Question: I cannot understand why there's a blank page + a page with only the table header in this document.

The rest is OK but I cannot get rid of these 2 pages.
This is the full HTML code:
'''
<!DOCTYPE html>
<html lang="en" >
<head>
<meta http-equiv="Content-Type" content="text/html;charset=utf-8">
<style media="print" type="text/css">
h1:not(:first-child) {
page-break-before: always;
}
table {
page-break-before : avoid;
page-break-inside : avoid;
padding: 0;border-collapse: collapse; }
table tr {
border-top: 1px solid #cccccc;
background-color: white;
margin: 0;
padding: 0; }
table tr:nth-child(2n) {
background-color: #f8f8f8; }
table tr th {
font-weight: bold;
border: 1px solid #cccccc;
margin: 0;
padding: 6px 13px; }
table tr td {
border: 1px solid #cccccc;
margin: 0;
padding: 6px 13px; }
table tr th :first-child, table tr td :first-child {
margin-top: 0; }
table tr th :last-child, table tr td :last-child {
margin-bottom: 0; }
tr {
page-break-inside: avoid;
page-break-after : avoid;
}
th {
page-break-inside: avoid;
page-break-after : avoid;
}
p { orphans: 5; widows: 5; page-break-after: avoid; page-break-before: avoid; }
body {
height: auto;
font-family: Helvetica, arial, sans-serif;
font-size: 14px;
line-height: 1.6;
padding-top: 10px;
padding-bottom: 10px;
background-color: white;
padding: 30px;
}
body > *:first-child {
margin-top: 0 !important; }
body > *:last-child {
margin-bottom: 0 !important; }
a {
color: #4183C4; }
a.absent {
color: #cc0000; }
a.anchor {
display: block;
padding-left: 30px;
margin-left: -30px;
cursor: pointer;
position: absolute;
top: 0;
left: 0;
bottom: 0; }
h1, h2, h3, h4, h5, h6 {
margin: 20px 0 10px;
padding: 0;
font-weight: bold;
-webkit-font-smoothing: antialiased;
cursor: text;
position: relative; }
body{counter-reset: section;}
h2{counter-reset: sub-section;}
h4{counter-reset: detail;}
h3{counter-reset: composite;}
h5{counter-reset: sub-detail;}
h1{
text-align:center;
font-size:1.6em;
margin-bottom: 10mm;
}
h2:before{
counter-increment: section;
content: counter(section) ". ";
}
h3:before{
counter-increment: sub-section;
content: counter(section) "." counter(sub-section) ". ";
}
h4:before{
counter-increment: composite;
content: counter(section) "." counter(sub-section) "." counter(composite) ". ";
}
h5:before{
counter-increment: detail;
content: counter(section) "." counter(sub-section) "." counter(composite) "." counter(detail) ". ";
}
h6:before{
counter-increment: sub-detail;
content: counter(section) "." counter(sub-section) "." counter(composite) "." counter(detail) "." counter(sub-detail) ". ";
}
h1:hover a.anchor, h2:hover a.anchor, h3:hover a.anchor, h4:hover a.anchor, h5:hover a.anchor, h6:hover a.anchor {
text-decoration: none; }
h1 tt, h1 code {
font-size: inherit; }
h2 tt, h2 code {
font-size: inherit; }
h3 tt, h3 code {
font-size: inherit; }
h4 tt, h4 code {
font-size: inherit; }
h5 tt, h5 code {
font-size: inherit; }
h6 tt, h6 code {
font-size: inherit; }
h1 {
font-size: 28px;
color: black; }
h2 {
font-size: 24px;
border-bottom: 1px solid #cccccc;
color: black; }
h3 {
font-size: 18px; }
h4 {
font-size: 16px; }
h5 {
font-size: 14px; }
h6 {
color: #777777;
font-size: 14px; }
/*
p, blockquote, ul, ol, dl, li, table, pre {
margin: 15px 0; }
*/
hr {
border: 0 none;
color: #cccccc;
height: 4px;
padding: 0;
}
body > h2:first-child {
margin-top: 0;
padding-top: 0; }
body > h1:first-child {
margin-top: 0;
padding-top: 0; }
body > h1:first-child + h2 {
margin-top: 0;
padding-top: 0; }
body > h3:first-child, body > h4:first-child, body > h5:first-child, body > h6:first-child {
margin-top: 0;
padding-top: 0; }
a:first-child h1, a:first-child h2, a:first-child h3, a:first-child h4, a:first-child h5, a:first-child h6 {
margin-top: 0;
padding-top: 0; }
h1 p, h2 p, h3 p, h4 p, h5 p, h6 p {
margin-top: 0; }
li p.first {
display: inline-block; }
li {
margin: 0; }
ul, ol {
padding-left: 30px; }
ul :first-child, ol :first-child {
margin-top: 0; }
dl {
padding: 0; }
dl dt {
font-size: 14px;
font-weight: bold;
font-style: italic;
padding: 0;
margin: 15px 0 5px; }
dl dt:first-child {
padding: 0; }
dl dt > :first-child {
margin-top: 0; }
dl dt > :last-child {
margin-bottom: 0; }
dl dd {
margin: 0 0 15px;
padding: 0 15px; }
dl dd > :first-child {
margin-top: 0; }
dl dd > :last-child {
margin-bottom: 0; }
blockquote {
border-left: 4px solid #dddddd;
padding: 0 15px;
color: #777777; }
blockquote > :first-child {
margin-top: 0; }
blockquote > :last-child {
margin-bottom: 0; }
</style>
</head>
<body>
<h1>Copy/Paste Link Use Case Overview</h1>
<p>In order to handle links correctly in any applications that can handle HTML clipboard content on paste, the following mime type data has to be provided when a <strong>Copy</strong> command is triggered:</p>
<p>In order to handle links correctly in any applications that can handle HTML clipboard content on paste, the following mime type data has to be provided when a <strong>Copy</strong> command is triggered:</p>
<h2>Supported Mime Types</h2>
<h3>Plain Text (text/plain)</h3>
<p>For any simple <strong>Copy</strong> command as triggered by <code>CTRL+C</code> this mime type will contain the text as seen by the user, e.g. the name of the object. In case of a special <strong>Copy Link</strong> Command this will contain the <strong>global</strong> test-url of the object.</p>
<pre><code>This is the object name
</code></pre>
<pre><code>test://test.de:1643/testprod/object/12/345
</code></pre>
<h3>HTML (text/html)</h3>
<p>This behaves very similar for all <strong>Copy</strong> commands. This mime type will contain a <em>html fragment</em> with an <code>&lt;a&gt;</code>-tag brearing the <em>global</em> test-url, the name of the object and the tooltip:</p>
<pre><code>&lt;a href="test:://test.de:1643/testprod/object/12/345" title="This is the tooltip"&gt;This is an object&lt;/a&gt;
</code></pre>
<h3>Uri-List (text/uri-list)</h3>
<p>A list of global test-urls prependend by the object name in a comment line:</p>
<pre><code># Name of object 1
test://test.de:1643/testprod/object/123/5678
# Object 2
test://...
</code></pre>
<p>
<h3>EIS-List (application/test-eis-list)</h3>
<p>
A list of EIS-String that correspond to <strong>local</strong> test-urls. Whenever data is pasted inside test, the eis-list mime type is preferred. The contained data is just a list of eis:</p>
<pre><code>/object/12/345
/object/1/26
...
</code></pre>
</p>
<p>
<h2>This is a title</h2>
This is the text
<br>that should not have a
<br> break page
</p>
<table>
<thead>
<tr>
<th>Context </th>
<th> Command </th>
<th> text/plain </th>
<th> text/html </th>
<th> text/uri-list </th>
<th> eis-list </th>
<th> Description</th>
</tr>
</thead>
<tbody>
<tr>
<td>1. Tree View</td>
<td></td>
<td></td>
<td></td>
<td></td>
<td></td>
<td></td>
</tr>
<tr>
<td>a) </td>
<td><strong>Copy</strong></td>
<td>Object Name</td>
<td>Global HTML Link</td>
<td>Global test-URL</td>
<td>(Local) EIS</td>
<td>Text Editor Paste gives in object name</td>
</tr>
<tr>
<td>b) </td>
<td><strong>Copy Link</strong></td>
<td>Global test-URL</td>
<td>Global HTML Link</td>
<td>Global test-URL</td>
<td>(Local) EIS</td>
<td>Text Editor Paste gives test-URL</td>
</tr>
<tr>
<td>c) </td>
<td><strong>Copy Create-Link</strong></td>
<td>Global test-URL</td>
<td>Global HTML Link</td>
<td>Global test-URL</td>
<td>(Local) EIS</td>
<td> Like (b) but link will open a new object (create)</td>
</tr>
<tr>
<td>2. Navigation Sidebar</td>
<td></td>
<td></td>
<td></td>
<td></td>
<td></td>
<td></td>
</tr>
<tr>
<td>a) </td>
<td><strong>Copy</strong></td>
<td>Object Name</td>
<td>Global HTML Link</td>
<td>URL</td>
<td>(Local) EIS if appropriate</td>
<td>The navigation sidebar can contain any url so if an URL is store this will be used as is. For object eis the behavior is like 1. a)</td>
</tr>
<tr>
<td>Object Detail View</td>
<td></td>
<td></td>
<td></td>
<td></td>
<td></td>
<td></td>
</tr>
<tr>
<td>a) </td>
<td><strong>Copy Link</strong></td>
<td>Global test-URL</td>
<td>Global HTML Link</td>
<td>Global test-URL</td>
<td>(Local) EIS</td>
<td>Plain link to open the object</td>
</tr>
<tr>
<td>b) </td>
<td><strong>Copy Link with Layout</strong></td>
<td>Global test-URL</td>
<td>Global HTML Link</td>
<td>Global test-URL</td>
<td>(Local) EIS</td>
<td>The link to open the object also contains layout settings of the current view</td>
</tr>
<tr>
<td>3. Report Quick View</td>
<td></td>
<td></td>
<td></td>
<td></td>
<td></td>
<td></td>
</tr>
<tr>
<td>a) </td>
<td><strong>Copy Link</strong></td>
<td>Global test-URL</td>
<td>Global HTML Link</td>
<td>Global test-URL</td>
<td>(Local) EIS</td>
<td>Plain link to open the report</td>
</tr>
<tr>
<td>b) </td>
<td><strong>Copy Link with Layout</strong></td>
<td>Global test-URL</td>
<td>Global HTML Link</td>
<td>Global test-URL</td>
<td>(Local) EIS</td>
<td>The link to open the report also contains layout settings of the current view and report parameter values.</td>
</tr>
<tr>
<td>4. Report Object</td>
<td></td>
<td></td>
<td></td>
<td></td>
<td></td>
<td></td>
</tr>
<tr>
<td>a) </td>
<td><strong>Copy Link</strong></td>
<td>Global test-URL</td>
<td>Global HTML Link</td>
<td>Global test-URL</td>
<td>(Local) EIS</td>
<td>see 3.a)</td>
</tr>
<tr>
<td>b) </td>
<td><strong>Copy Link with Layout</strong></td>
<td>Global test-URL</td>
<td>Global HTML Link</td>
<td>Global test-URL</td>
<td>(Local) EIS</td>
<td>see 3.b)</td>
</tr>
<tr>
<td>5. Embedded Report Toolbar</td>
<td></td>
<td></td>
<td></td>
<td></td>
<td></td>
<td></td>
</tr>
<tr>
<td>a) </td>
<td><strong>Copy Link</strong></td>
<td>Global test-URL</td>
<td>Global HTML Link</td>
<td>Global test-URL</td>
<td>(Local) EIS</td>
<td>see 3.a)</td>
</tr>
<tr>
<td>b) </td>
<td><strong>Copy Link with Layout</strong></td>
<td>Global test-URL</td>
<td>Global HTML Link</td>
<td>Global test-URL</td>
<td>(Local) EIS</td>
<td>see 3.b)</td>
</tr>
<tr>
<td>1. Tree View</td>
<td></td>
<td></td>
<td></td>
<td></td>
<td></td>
<td></td>
</tr>
<tr>
<td>a) </td>
<td><strong>Copy</strong></td>
<td>Object Name</td>
<td>Global HTML Link</td>
<td>Global test-URL</td>
<td>(Local) EIS</td>
<td>Text Editor Paste gives in object name</td>
</tr>
<tr>
<td>b) </td>
<td><strong>Copy Link</strong></td>
<td>Global test-URL</td>
<td>Global HTML Link</td>
<td>Global test-URL</td>
<td>(Local) EIS</td>
<td>Text Editor Paste gives test-URL</td>
</tr>
<tr>
<td>c) </td>
<td><strong>Copy Create-Link</strong></td>
<td>Global test-URL</td>
<td>Global HTML Link</td>
<td>Global test-URL</td>
<td>(Local) EIS</td>
<td> Like (b) but link will open a new object (create)</td>
</tr>
<tr>
<td>2. Navigation Sidebar</td>
<td></td>
<td></td>
<td></td>
<td></td>
<td></td>
<td></td>
</tr>
<tr>
<td>a) </td>
<td><strong>Copy</strong></td>
<td>Object Name</td>
<td>Global HTML Link</td>
<td>URL</td>
<td>(Local) EIS if appropriate</td>
<td>The navigation sidebar can contain any url so if an URL is store this will be used as is. For object eis the behavior is like 1. a)</td>
</tr>
<tr>
<td>Object Detail View</td>
<td></td>
<td></td>
<td></td>
<td></td>
<td></td>
<td></td>
</tr>
<tr>
<td>a) </td>
<td><strong>Copy Link</strong></td>
<td>Global test-URL</td>
<td>Global HTML Link</td>
<td>Global test-URL</td>
<td>(Local) EIS</td>
<td>Plain link to open the object</td>
</tr>
<tr>
<td>b) </td>
<td><strong>Copy Link with Layout</strong></td>
<td>Global test-URL</td>
<td>Global HTML Link</td>
<td>Global test-URL</td>
<td>(Local) EIS</td>
<td>The link to open the object also contains layout settings of the current view</td>
</tr>
<tr>
<td>3. Report Quick View</td>
<td></td>
<td></td>
<td></td>
<td></td>
<td></td>
<td></td>
</tr>
<tr>
<td>a) </td>
<td><strong>Copy Link</strong></td>
<td>Global test-URL</td>
<td>Global HTML Link</td>
<td>Global test-URL</td>
<td>(Local) EIS</td>
<td>Plain link to open the report</td>
</tr>
<tr>
<td>b) </td>
<td><strong>Copy Link with Layout</strong></td>
<td>Global test-URL</td>
<td>Global HTML Link</td>
<td>Global test-URL</td>
<td>(Local) EIS</td>
<td>The link to open the report also contains layout settings of the current view and report parameter values.</td>
</tr>
<tr>
<td>4. Report Object</td>
<td></td>
<td></td>
<td></td>
<td></td>
<td></td>
<td></td>
</tr>
<tr>
<td>a) </td>
<td><strong>Copy Link</strong></td>
<td>Global test-URL</td>
<td>Global HTML Link</td>
<td>Global test-URL</td>
<td>(Local) EIS</td>
<td>see 3.a)</td>
</tr>
<tr>
<td>b) </td>
<td><strong>Copy Link with Layout</strong></td>
<td>Global test-URL</td>
<td>Global HTML Link</td>
<td>Global test-URL</td>
<td>(Local) EIS</td>
<td>see 3.b)</td>
</tr>
<tr>
<td>5. Embedded Report Toolbar</td>
<td></td>
<td></td>
<td></td>
<td></td>
<td></td>
<td></td>
</tr>
<tr>
<td>a) </td>
<td><strong>Copy Link</strong></td>
<td>Global test-URL</td>
<td>Global HTML Link</td>
<td>Global test-URL</td>
<td>(Local) EIS</td>
<td>see 3.a)</td>
</tr>
<tr>
<td>b) </td>
<td><strong>Copy Link with Layout</strong></td>
<td>Global test-URL</td>
<td>Global HTML Link</td>
<td>Global test-URL</td>
<td>(Local) EIS</td>
<td>see 3.b)</td>
</tr>
</tbody>
</table>
<h2>Other related issues</h2>
<h3>Inconsistent Fonts and Font Sizes are used when links are pasted into MS Word</h3>
<ul>
<li>If &lsquo;Copy&rsquo;, &lsquo;Copy Object Url&rsquo; or &lsquo;Copy Create-Object-Url&rsquo; in the context menu of the tree view is used and the link is pasted into MS Word by Ctrl+V, the font &lsquo;MS Shell Dlg 2&rsquo; with size 8,5 is used.</li>
<li>Links that are copied from the navigation bar are also pasted with font &lsquo;MS Shell Dlg 2&rsquo; with size 8,5 into MS Word</li>
<li>Expected: The link is pasted into MS Word with the font that is used as standard in the Word template.</li>
</ul>
<h3>Rename &lsquo;Copy Object Url&rsquo; and &lsquo;Copy Create-Object-URL&rsquo;</h3>
<p>Both commands in the context menu for objects in the structure tree should be renamed for consistency.</p>
<ul>
<li>&lsquo;Copy Object Url&rsquo; should be renamed to &lsquo;Copy Object Link&rsquo;</li>
<li>&lsquo;Copy Create-Object-Url&rsquo; should be renamed to &lsquo;Copy Create-Object-Link&rsquo;</li>
</ul>
<h2>Additional Notes</h2>
<p>The German translations must also be renamed.</p>
<h1>Copy/Paste Link Use Case Overview</h1>
<p>In order to handle links correctly in any applications that can handle HTML clipboard content on paste, the following mime type data has to be provided when a <strong>Copy</strong> command is triggered:</p>
<h2>Supported Mime Types</h2>
<h3>Plain Text (text/plain)</h3>
<p>For any simple <strong>Copy</strong> command as triggered by <code>CTRL+C</code> this mime type will contain the text as seen by the user, e.g. the name of the object. In case of a special <strong>Copy Link</strong> Command this will contain the <strong>global</strong> test-url of the object.</p>
<pre><code>This is the object name
</code></pre>
<p>or</p>
<pre><code>test://test.de:1643/testprod/object/12/345
</code></pre>
<h3>HTML (text/html)</h3>
<p>This behaves very similar for all <strong>Copy</strong> commands. This mime type will contain a <em>html fragment</em> with an <code>&lt;a&gt;</code>-tag brearing the <em>global</em> test-url, the name of the object and the tooltip:</p>
<pre><code>&lt;a href="test:://test.de:1643/testprod/object/12/345" title="This is the tooltip"&gt;This is an object&lt;/a&gt;
</code></pre>
<h3>Uri-List (text/uri-list)</h3>
<p>A list of global test-urls prependend by the object name in a comment line:</p>
<pre><code># Name of object 1
test://test.de:1643/testprod/object/123/5678
# Object 2
test://...
</code></pre>
<h3>EIS-List (application/test-eis-list)</h3>
<p>A list of EIS-String that correspond to <strong>local</strong> test-urls. Whenever data is pasted inside test, the eis-list mime type is preferred. The contained data is just a list of eis:</p>
<pre><code>/object/12/345
/object/1/26
...
</code></pre>
</body>
</html>
'''
I use IE10 as Chrome and Firefox actually have some problems with 'page-break-*' and 'orphans / widows'
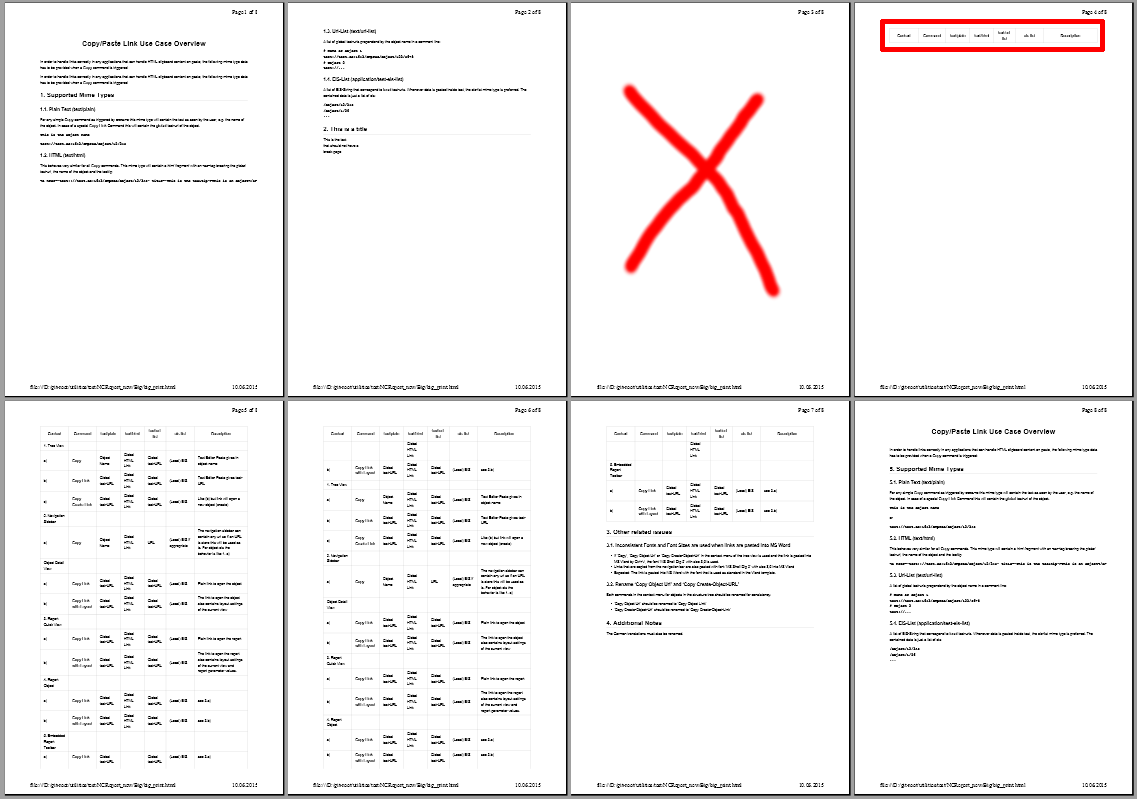
Answer: The page-break-avoid applied to the table tells the formatting engine to not break the page inside the table. You should note that most formatters do not "go backward" and attempt to do things again, they are "go forward" engines.
So, you have page-break-avoid set on the whole table. That table is about 2.5 physical pages long.
First, the formatter tries to fit it in the current page. Of course it can't as it is longer than a page. So it throws that blank page and tries again. And again, of course it can't as it does not fit on that page.
So it creates a new blank page, places the header and starts to put down rows. BUT you have another rule -- 'page-break-after="avoid"' on rows. So it can't break the page after the row so it starts putting rows in memory and ... poof. Of course they do not fit on the page as there are more rows than the page is long.
So it gives up and then places your table on that next page and breaks that condition.
You have created a hugely over-contrained set of rules.
It's not clear what you actually want as you cannot say -- I do not want a table to break inside of it and I want all the rows kept together (those are both of the rules you stated) AND then give it a table that is 2.5 pages long.
I would also note that this is a bit scary:
'''
p { orphans: 5; widows: 5; page-break-after: avoid; page-break-before: avoid; }
'''
What that means is keep at least 10 lines together in any p tag, never break a page before it and never after it. So literally you are saying that if you had 10 p tags in a row, none with more than 10 lines (5 orphans and 5 widows) you will hit the same condition again. It could not break inside it, before it or after it.
Now, your comment below:
> But this is a must for us (my company). The table header must be visible in all the pages.
You must mean on all pages on which the table is placed, not all the pages. And the constraints to keep a table all together (page-break-inside="avoid" on table) or to keep all the rows in a table together (page-break-after="avoid" on row) have nothing to do with that. Table headers will appear on each page the table is on. As long as they are in a table-header.
Removing all those constraints -- you see the table headers are fine and no blank pages. So remove:
- 'page-break-inside="avoid"''table'- 'page-break-after="avoid"''tr'- 'p'